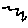
Label: zigzag